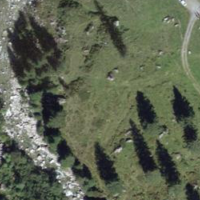
EUNIS habitat code: 32
Species observed at this site:
Calluna vulgaris
Picea abies
Phyteuma betonicifolium
Cirsium palustre